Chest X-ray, PA view. Patient: 68 years old, sex F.
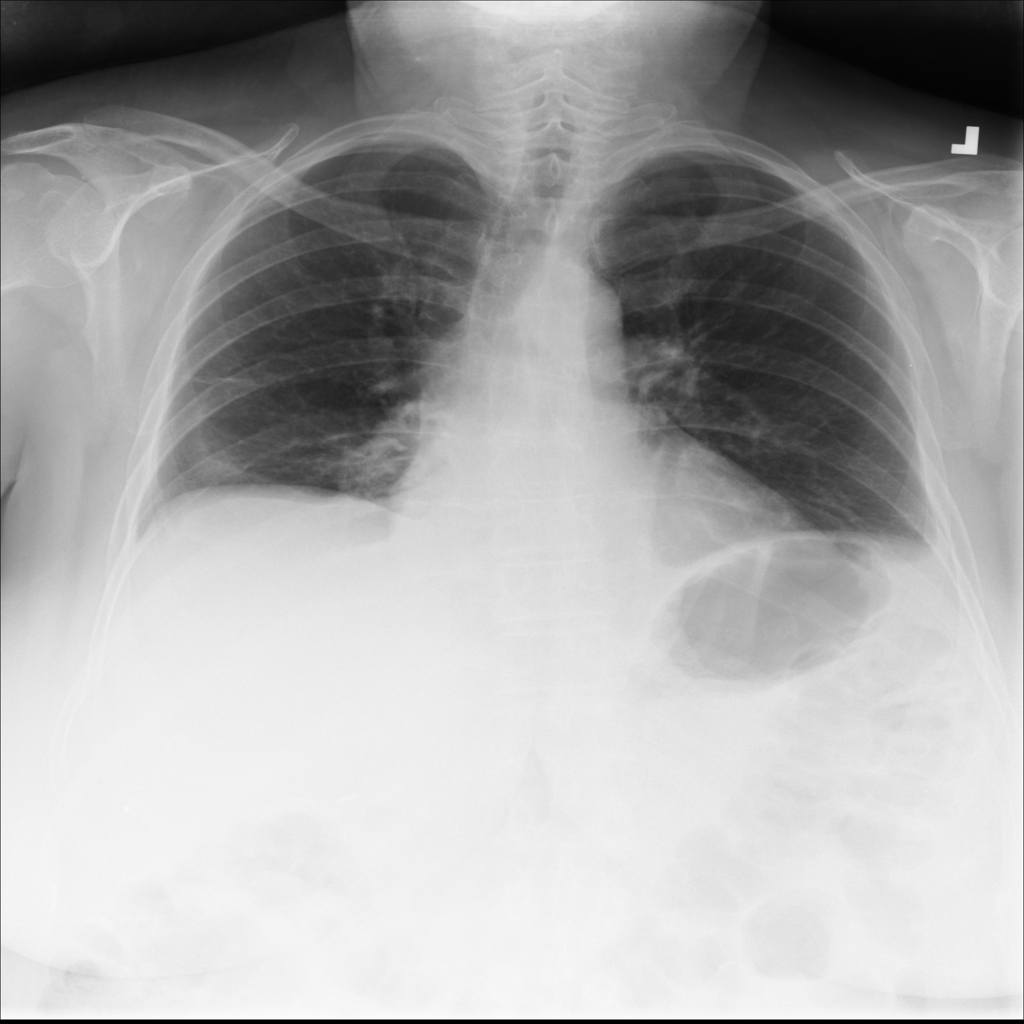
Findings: Atelectasis, Effusion, Infiltration